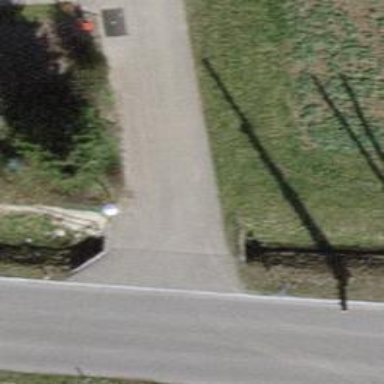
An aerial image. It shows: Asphalt alley road designated as service road.